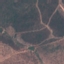
Label: HerbaceousVegetation